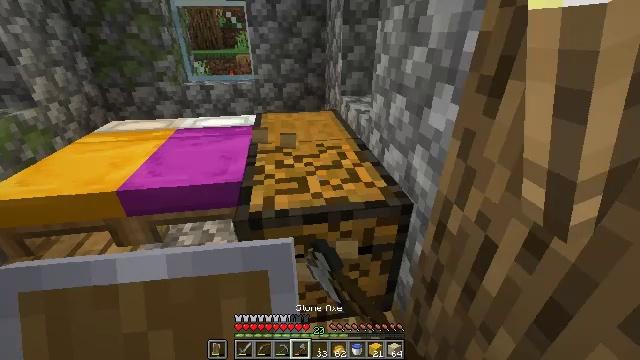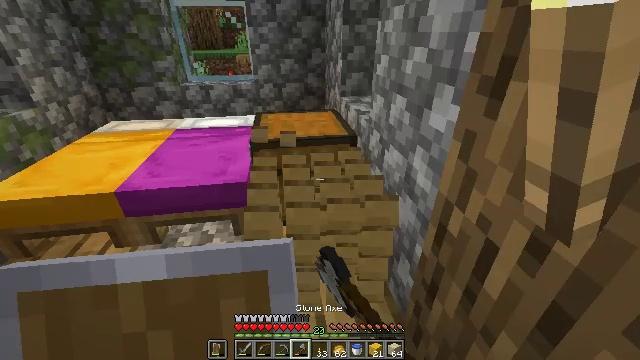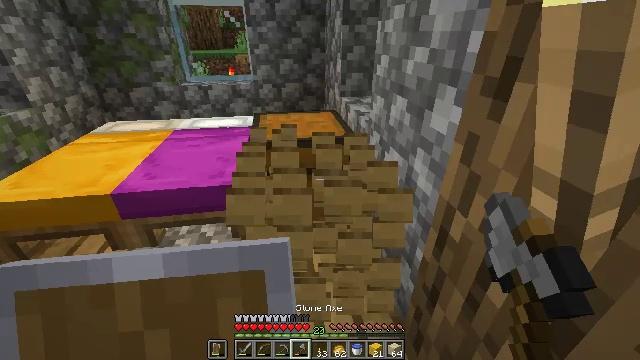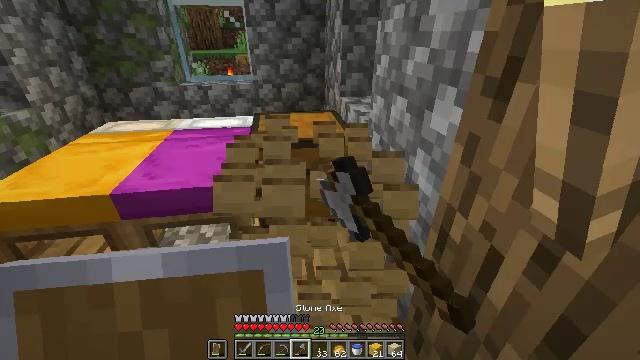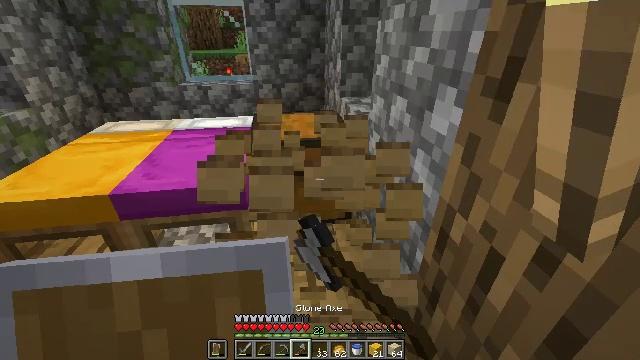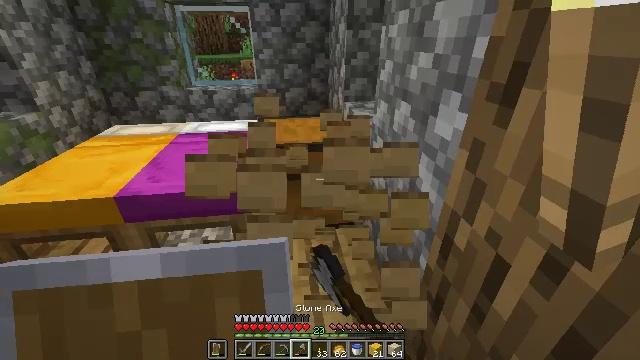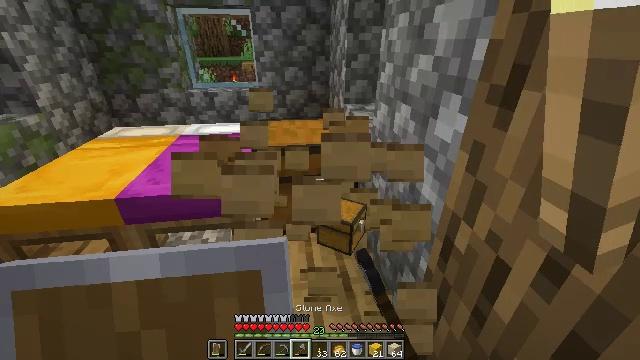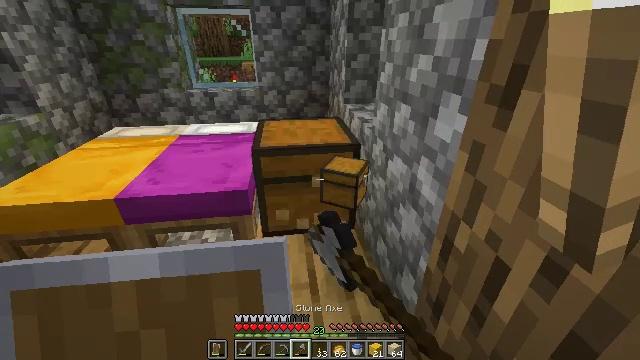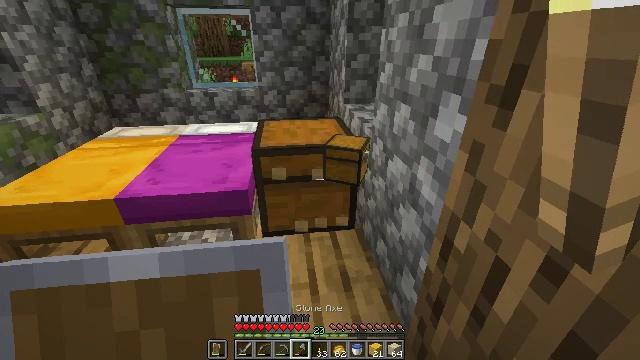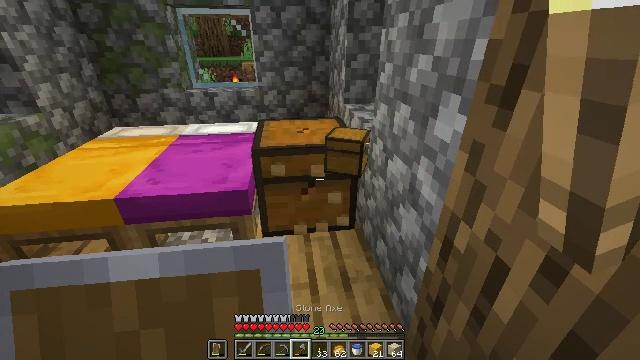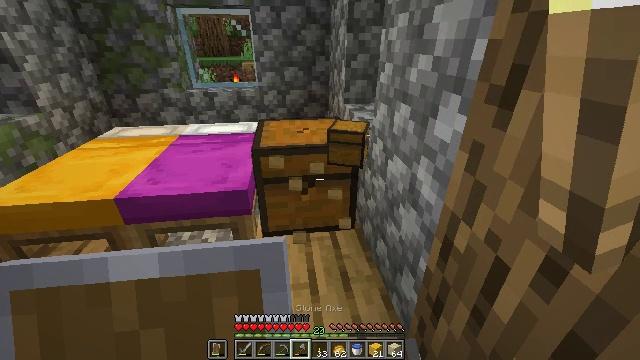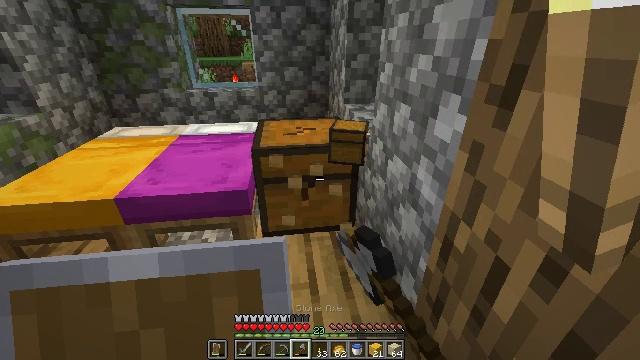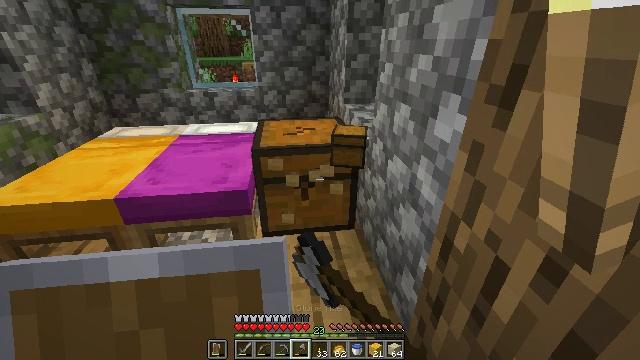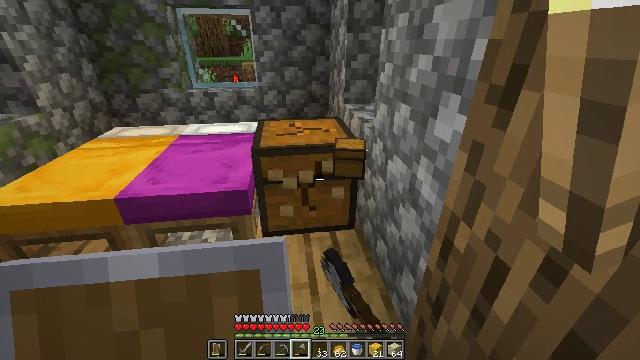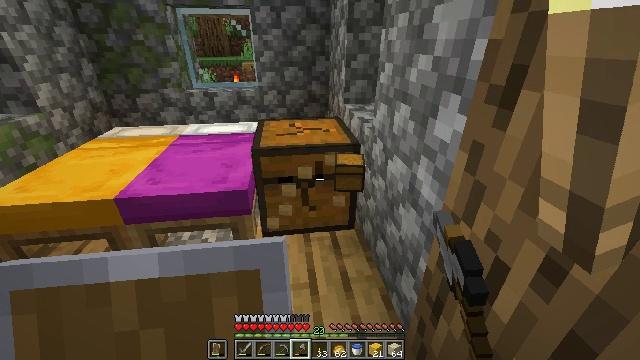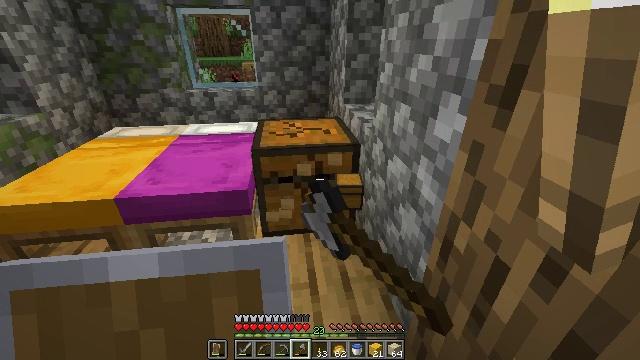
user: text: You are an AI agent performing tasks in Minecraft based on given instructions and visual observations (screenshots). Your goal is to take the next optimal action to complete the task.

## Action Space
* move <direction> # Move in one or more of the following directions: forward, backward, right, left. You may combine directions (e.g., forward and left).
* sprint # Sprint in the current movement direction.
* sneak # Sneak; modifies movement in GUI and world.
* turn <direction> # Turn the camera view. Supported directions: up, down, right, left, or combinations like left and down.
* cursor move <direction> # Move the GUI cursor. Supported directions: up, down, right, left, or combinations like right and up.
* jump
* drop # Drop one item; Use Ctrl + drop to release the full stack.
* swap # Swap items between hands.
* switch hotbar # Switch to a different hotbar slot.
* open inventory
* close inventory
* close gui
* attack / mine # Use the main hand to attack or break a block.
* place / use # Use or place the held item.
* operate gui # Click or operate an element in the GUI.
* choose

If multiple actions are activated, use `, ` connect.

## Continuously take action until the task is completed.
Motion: motion action
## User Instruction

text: Break the chest to retrieve items inside.
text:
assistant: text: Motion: attack / mine
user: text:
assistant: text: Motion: attack / mine
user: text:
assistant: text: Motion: attack / mine
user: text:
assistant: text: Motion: attack / mine
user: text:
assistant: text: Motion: attack / mine
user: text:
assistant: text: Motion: attack / mine
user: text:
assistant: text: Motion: attack / mine
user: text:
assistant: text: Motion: attack / mine
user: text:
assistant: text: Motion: attack / mine
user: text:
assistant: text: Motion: attack / mine
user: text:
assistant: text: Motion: attack / mine
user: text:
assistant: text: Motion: attack / mine
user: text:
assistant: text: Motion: attack / mine
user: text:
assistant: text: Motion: attack / mine
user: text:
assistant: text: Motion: attack / mine
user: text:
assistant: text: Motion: attack / mine
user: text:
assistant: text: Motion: attack / mine
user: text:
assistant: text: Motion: attack / mine
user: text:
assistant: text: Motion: attack / mine
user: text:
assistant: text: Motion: attack / mine
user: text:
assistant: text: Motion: attack / mine
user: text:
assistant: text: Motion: attack / mine
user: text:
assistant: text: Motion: attack / mine
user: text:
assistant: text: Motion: move forward, attack / mine
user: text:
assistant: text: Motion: move forward, attack / mine
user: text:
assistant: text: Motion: move forward, attack / mine
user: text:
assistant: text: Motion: move forward, attack / mine
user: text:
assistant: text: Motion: move forward, attack / mine
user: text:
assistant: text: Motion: move forward, turn down, attack / mine
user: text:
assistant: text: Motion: attack / mine, open inventory